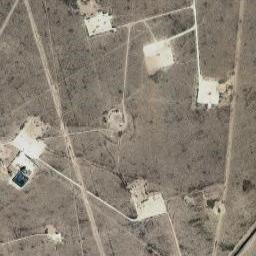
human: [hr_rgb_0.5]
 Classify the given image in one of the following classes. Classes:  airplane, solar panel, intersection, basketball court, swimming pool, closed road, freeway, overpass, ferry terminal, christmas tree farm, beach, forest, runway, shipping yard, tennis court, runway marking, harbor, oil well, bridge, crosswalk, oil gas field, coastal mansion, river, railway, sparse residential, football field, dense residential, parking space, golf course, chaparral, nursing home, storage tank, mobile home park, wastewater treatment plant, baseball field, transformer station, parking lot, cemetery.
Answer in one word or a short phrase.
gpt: oil gas field